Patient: sex M, age 29
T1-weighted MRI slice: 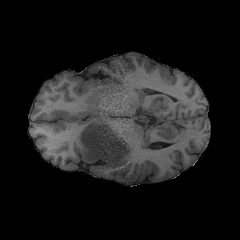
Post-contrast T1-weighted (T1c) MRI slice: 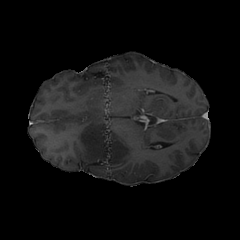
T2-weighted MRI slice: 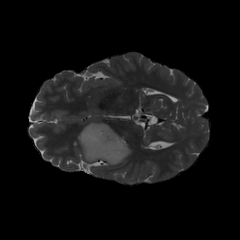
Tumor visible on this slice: yes
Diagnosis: Astrocytoma, IDH-mutant
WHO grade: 2